Field crop: maize
Growth stage: 2
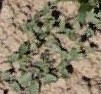
Species: convolvulus